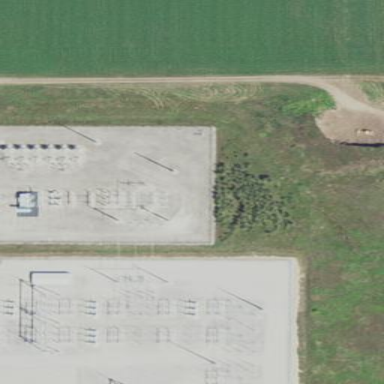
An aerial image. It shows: Outdoor substation at the collector level.